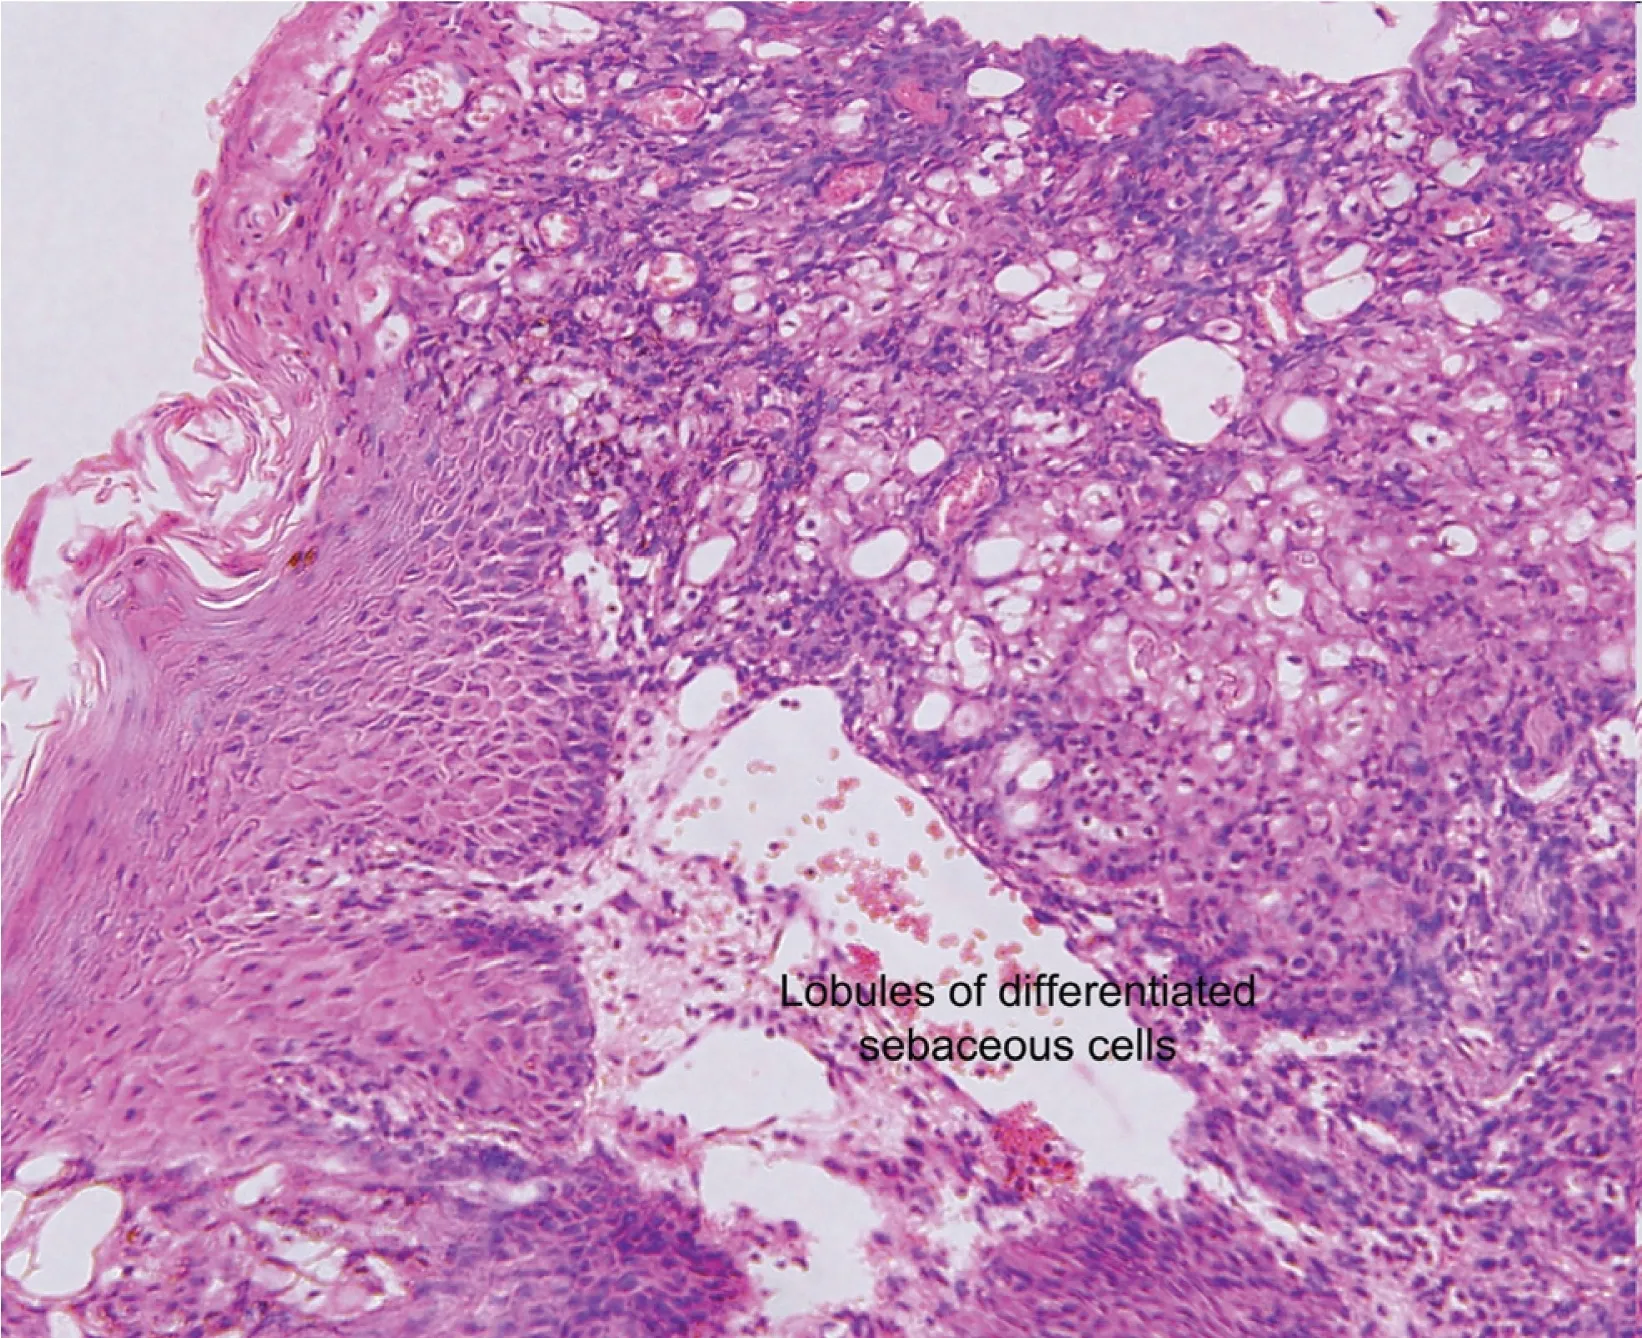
(A, B). Low power.
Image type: pathology (h&e)